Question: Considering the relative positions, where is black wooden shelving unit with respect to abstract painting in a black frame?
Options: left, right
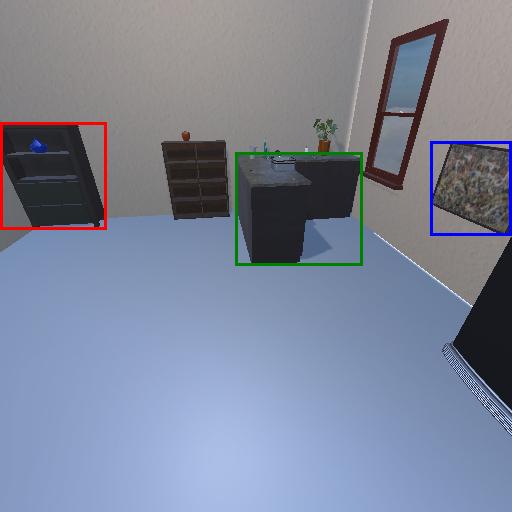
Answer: left